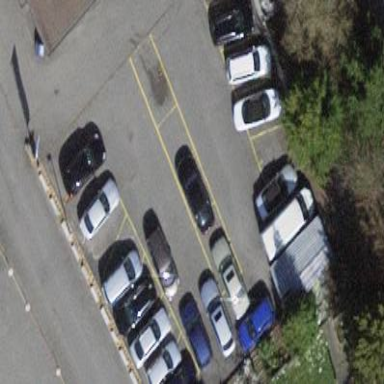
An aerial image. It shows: Parking area with surface.